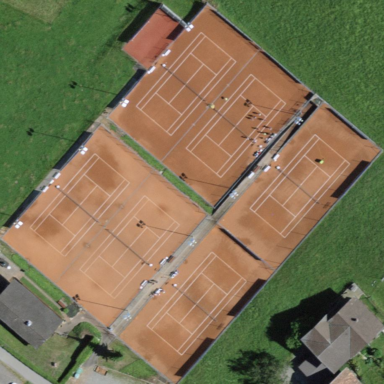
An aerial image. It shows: Sports centre with focus on tennis.